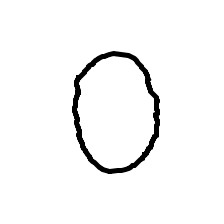
Shape: circle